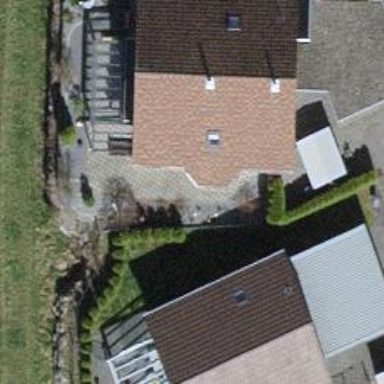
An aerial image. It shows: Building with tiled roof.